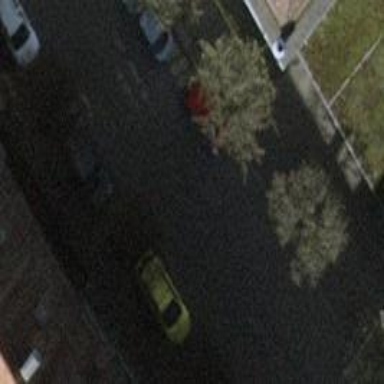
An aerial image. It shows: Parking lane designated for parking.